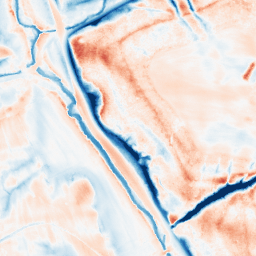
Category: trend_removal
Decomposition family: local_polynomial
Decomposition parameters: window_size: 31
degree: 3
Upsampling method: regularized
Upsampling parameters: scale: 4
lambda_reg: 0.001
Upsampling scale: 4